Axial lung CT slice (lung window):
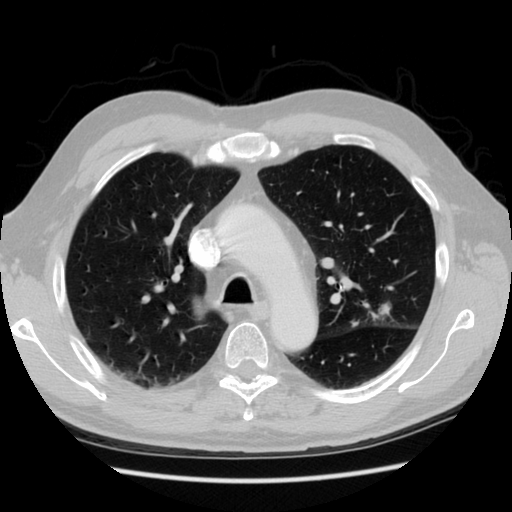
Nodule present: yes
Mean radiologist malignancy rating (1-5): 4.5